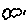
Label: cloud